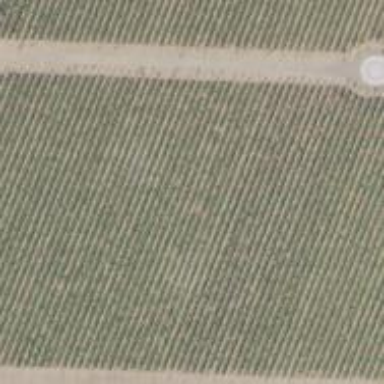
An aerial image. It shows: Vineyard growing grapes.